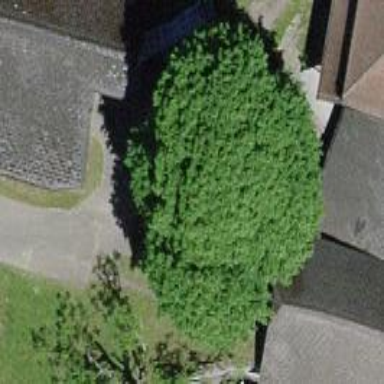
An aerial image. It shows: Deciduous broadleaved tree.